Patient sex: M
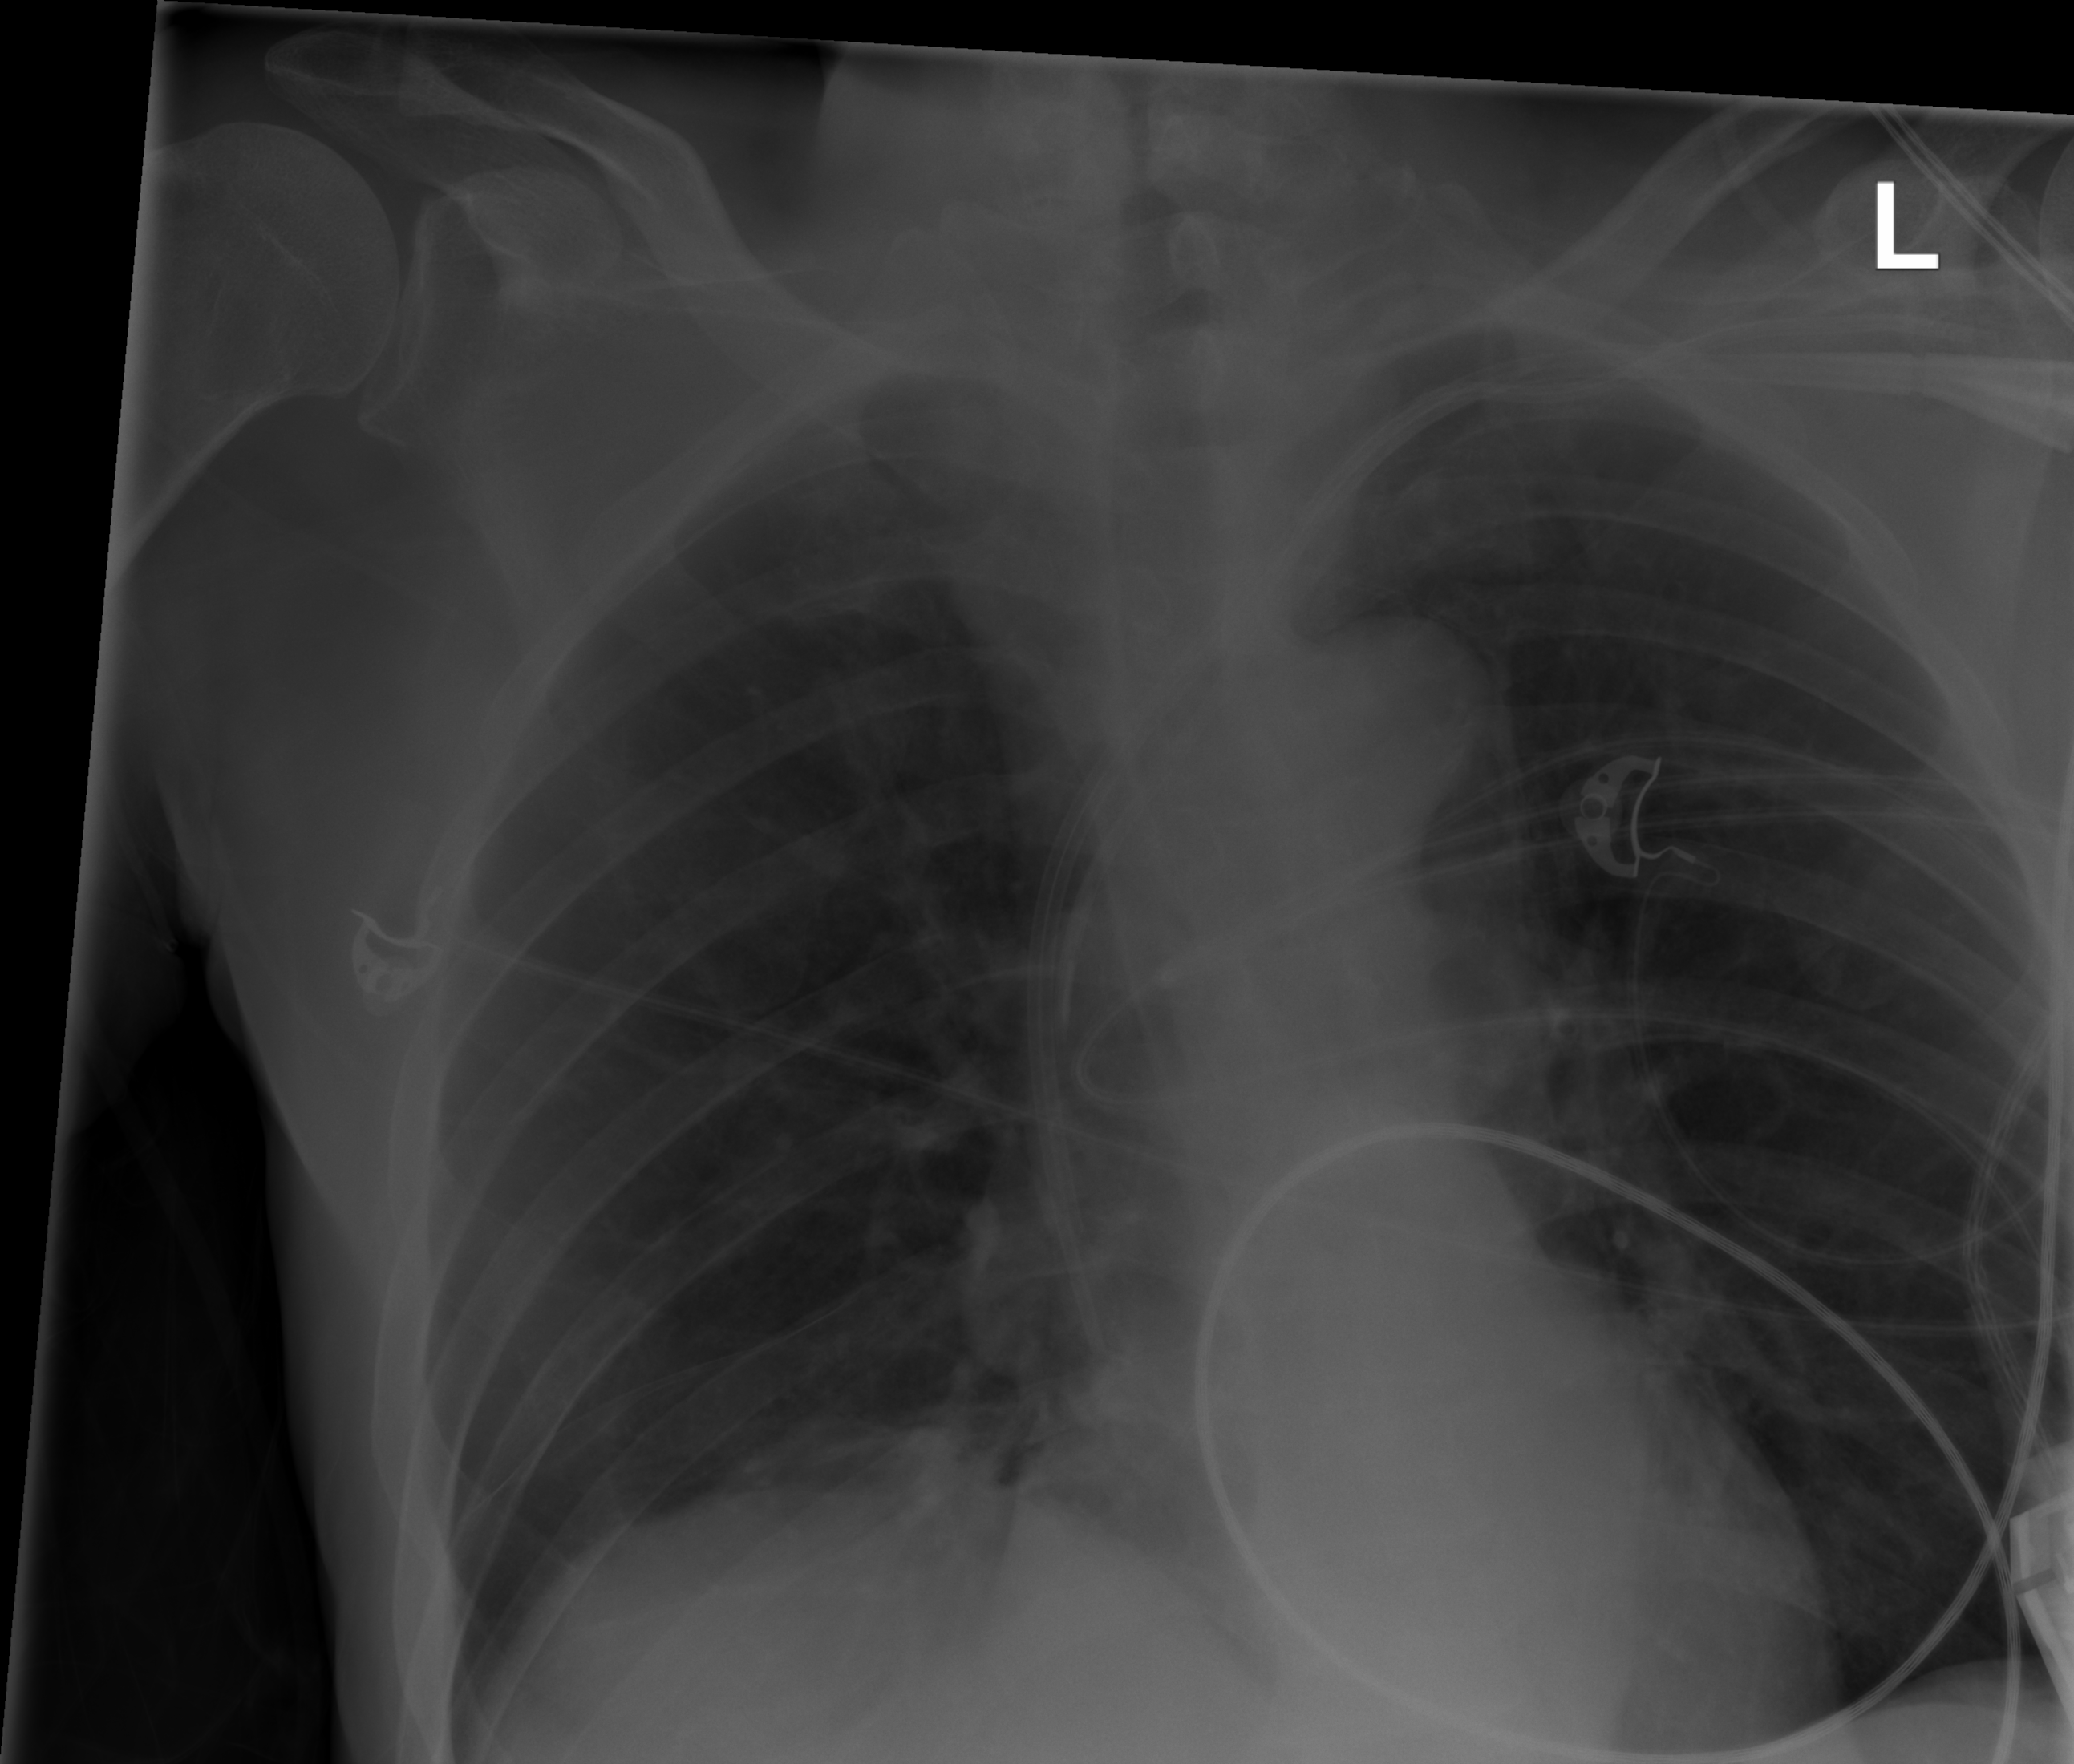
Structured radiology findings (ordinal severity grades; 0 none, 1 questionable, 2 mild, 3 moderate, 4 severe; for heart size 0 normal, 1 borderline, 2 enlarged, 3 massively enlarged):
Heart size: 0
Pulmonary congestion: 0
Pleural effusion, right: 0
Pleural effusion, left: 0
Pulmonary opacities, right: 0
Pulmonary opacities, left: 0
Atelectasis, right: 2
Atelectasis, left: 0